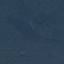
Label: Forest